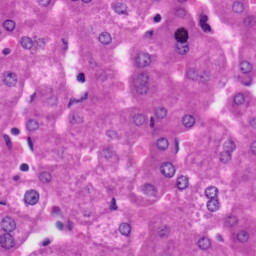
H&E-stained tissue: Liver